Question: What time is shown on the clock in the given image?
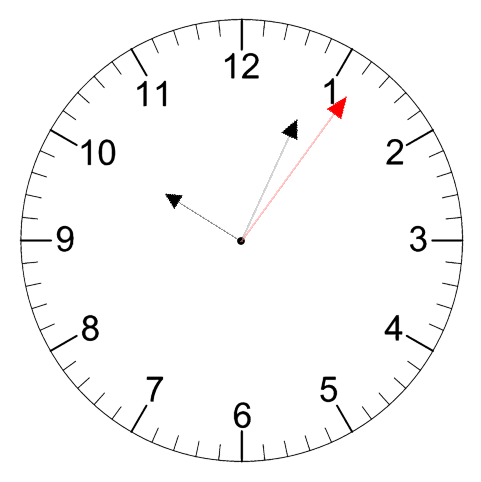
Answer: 10:04:06